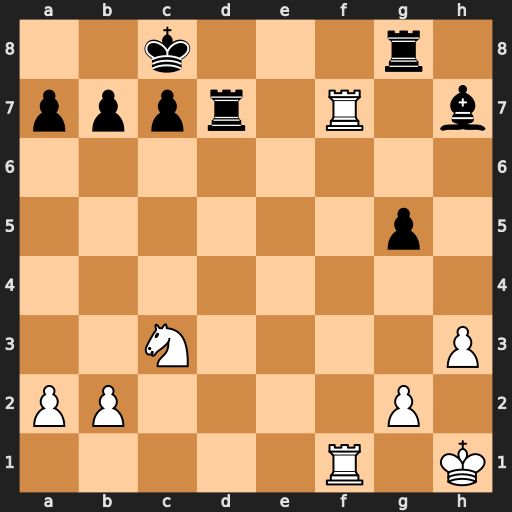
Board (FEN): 2k3r1/pppr1R1b/8/6p1/8/2N4P/PP4P1/5R1K
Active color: w
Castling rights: -
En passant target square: -
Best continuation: Rxd7 Kxd7 Rf7+ Kd8 Rxh7